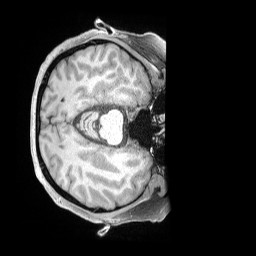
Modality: T1w
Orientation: axial
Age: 38
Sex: female
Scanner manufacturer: siemens
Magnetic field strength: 3 T
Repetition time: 2 s
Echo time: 0.00211 s